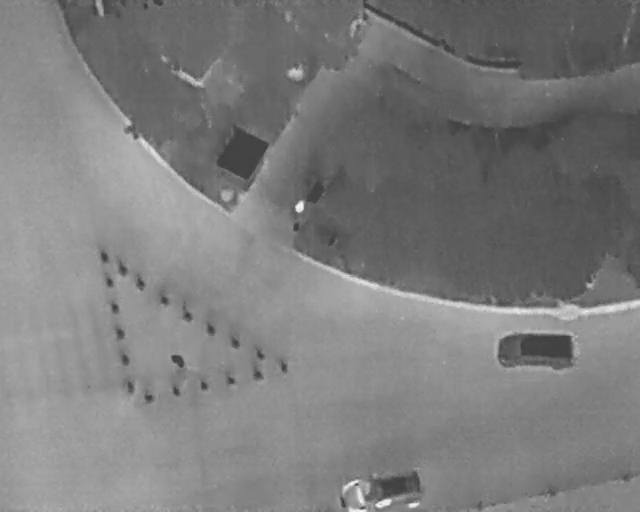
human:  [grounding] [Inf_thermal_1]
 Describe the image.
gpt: In the satellite image, there is  <ref>1 medium car </ref> <box>[[80, 60, 86, 76, 3]]</box> located at right,  <ref>1 large car </ref> <box>[[56, 86, 62, 103, 2]]</box> located at bottom.